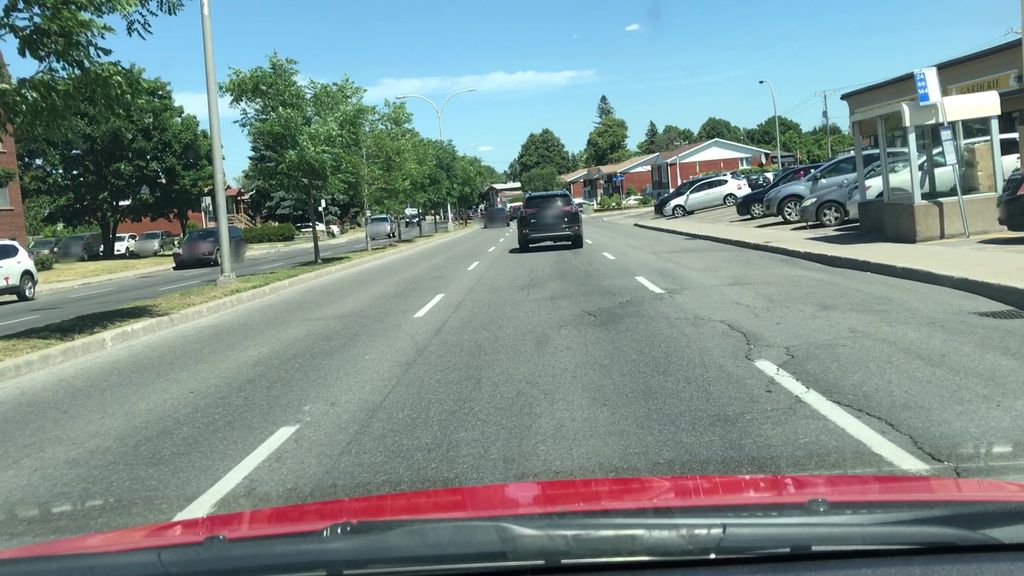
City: montreal